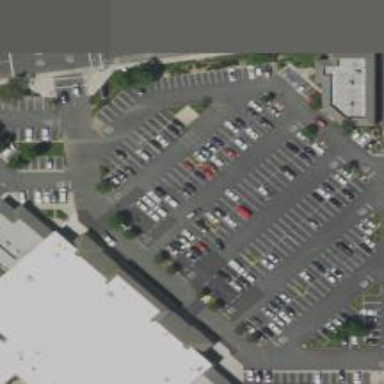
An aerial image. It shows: Parking space is available.